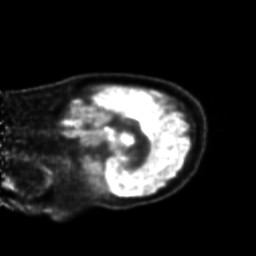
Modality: PET
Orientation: sagittal
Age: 30
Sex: male
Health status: ill